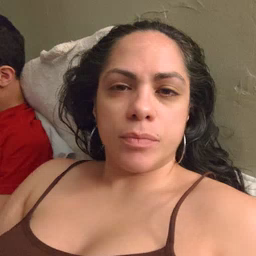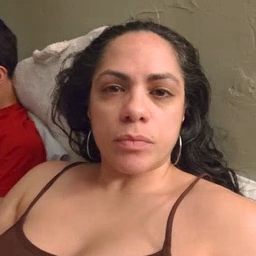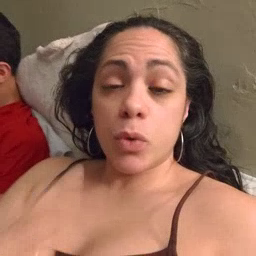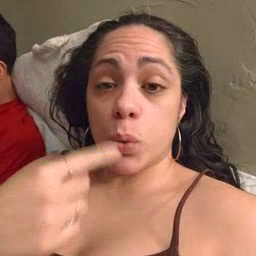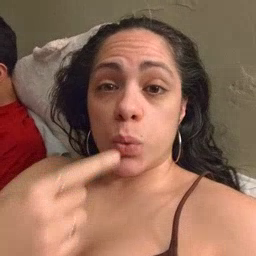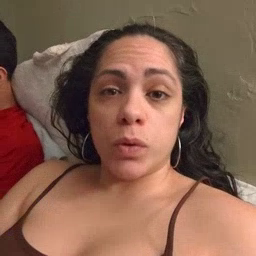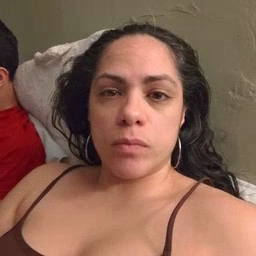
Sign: who